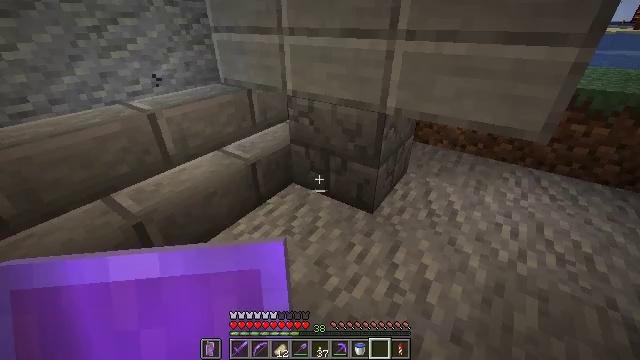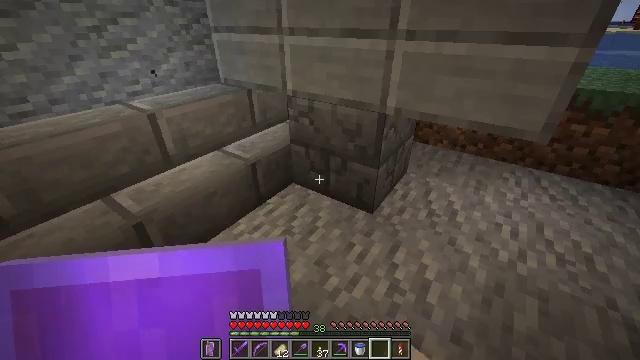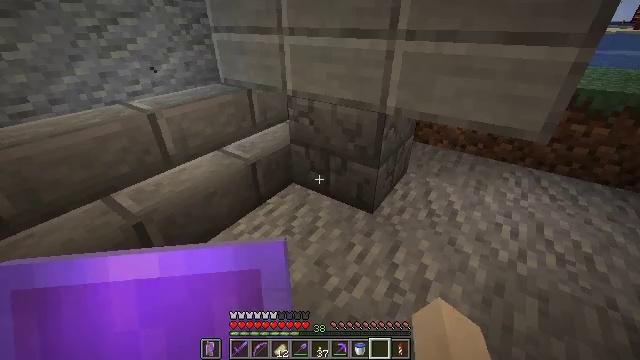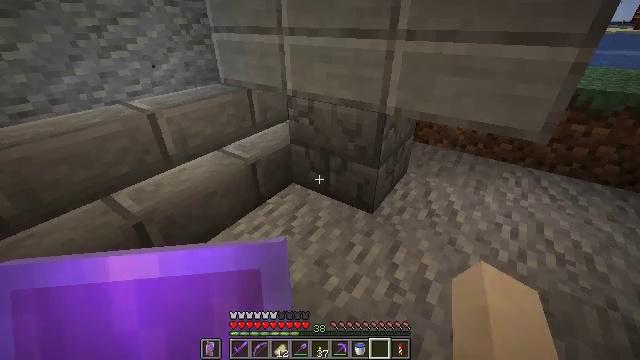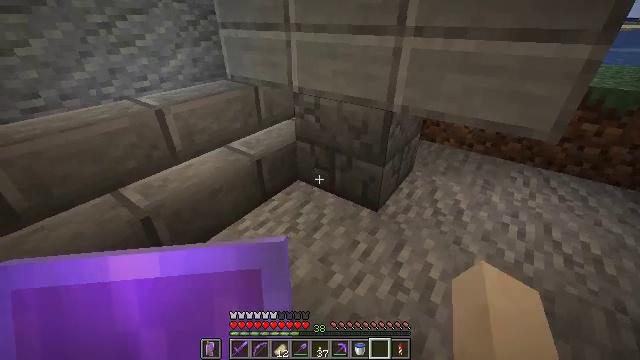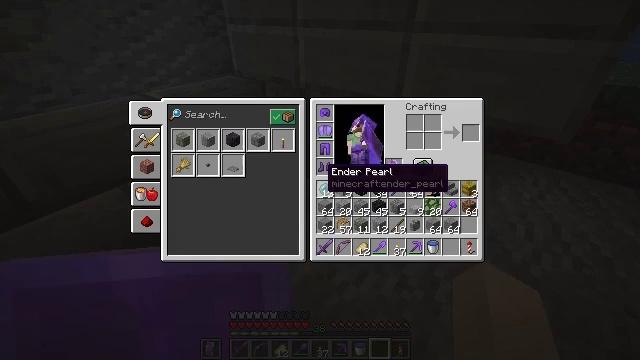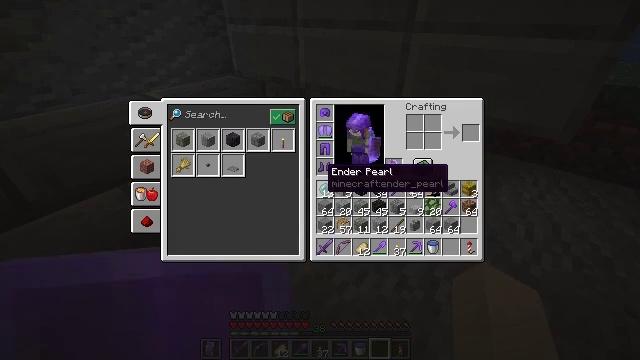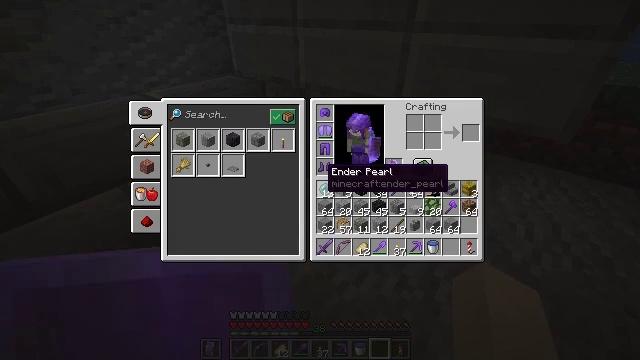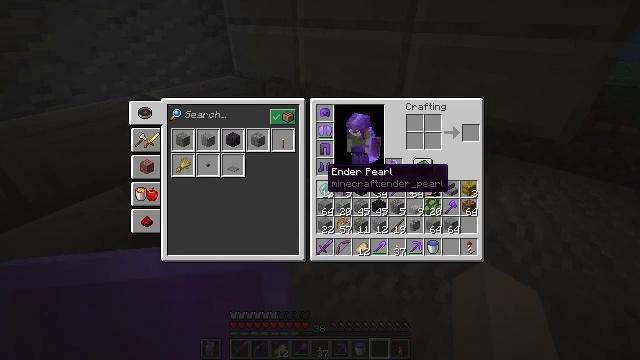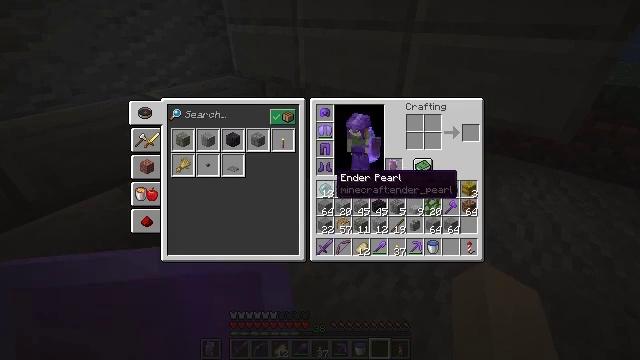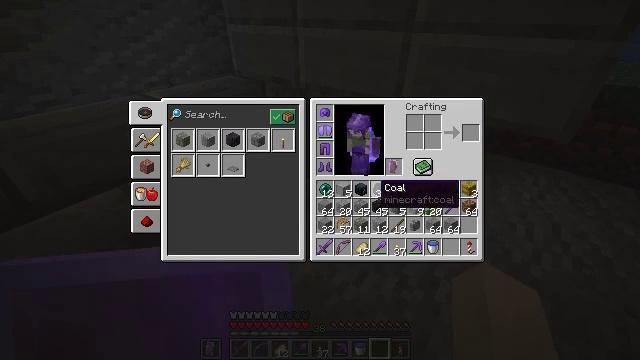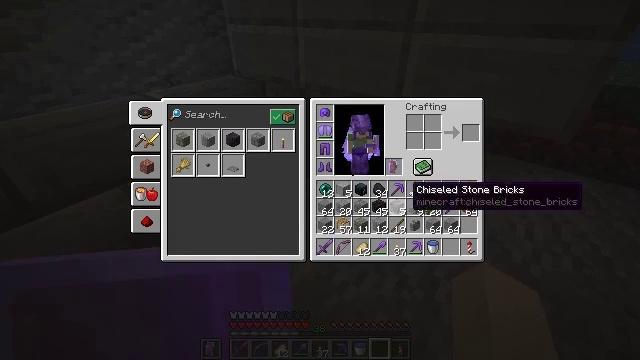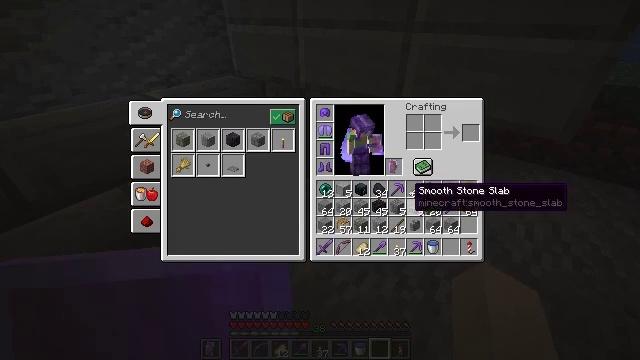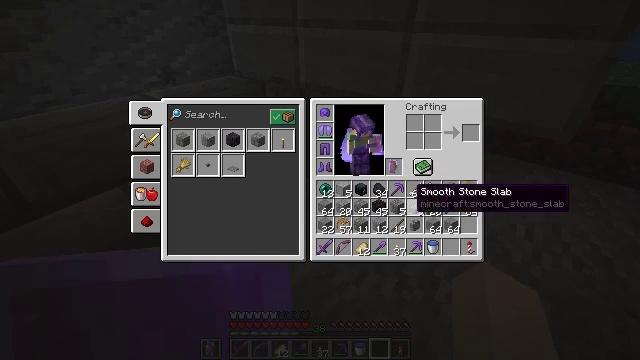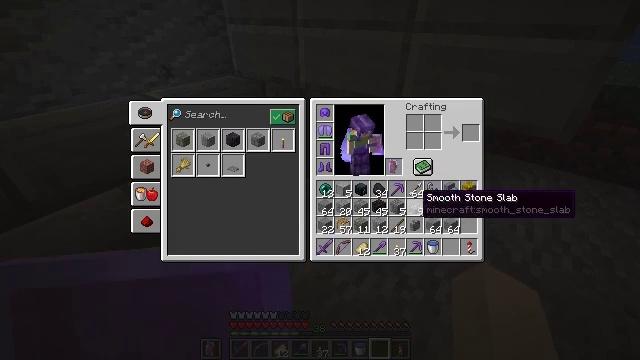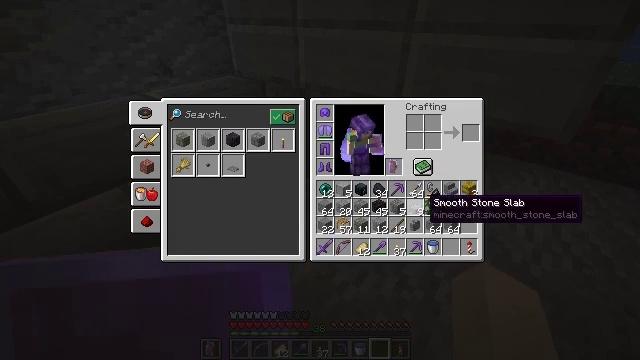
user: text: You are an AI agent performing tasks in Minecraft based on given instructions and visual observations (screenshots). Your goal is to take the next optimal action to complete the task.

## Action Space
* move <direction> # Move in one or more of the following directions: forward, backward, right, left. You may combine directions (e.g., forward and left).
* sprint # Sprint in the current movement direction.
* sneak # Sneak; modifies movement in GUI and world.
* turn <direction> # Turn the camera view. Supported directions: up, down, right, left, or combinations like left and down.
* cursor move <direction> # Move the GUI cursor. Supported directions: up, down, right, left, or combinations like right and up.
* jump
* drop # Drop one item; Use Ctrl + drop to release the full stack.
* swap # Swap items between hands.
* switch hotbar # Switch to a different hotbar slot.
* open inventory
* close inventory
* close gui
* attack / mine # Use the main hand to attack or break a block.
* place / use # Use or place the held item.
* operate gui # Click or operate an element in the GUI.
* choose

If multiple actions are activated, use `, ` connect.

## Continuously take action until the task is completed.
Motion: motion action
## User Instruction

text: Gather the cracked stone bricks from a structure.
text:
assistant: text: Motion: no_op
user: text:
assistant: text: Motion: no_op
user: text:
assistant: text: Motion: no_op
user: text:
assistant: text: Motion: turn left
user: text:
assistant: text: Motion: turn left, open inventory
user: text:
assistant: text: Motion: open inventory
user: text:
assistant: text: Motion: open inventory
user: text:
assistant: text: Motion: open inventory
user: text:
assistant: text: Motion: turn right
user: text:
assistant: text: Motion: turn right and down
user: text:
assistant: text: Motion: turn right
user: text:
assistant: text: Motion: no_op
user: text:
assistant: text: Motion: no_op
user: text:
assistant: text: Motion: no_op
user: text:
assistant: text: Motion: turn right
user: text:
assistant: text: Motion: no_op
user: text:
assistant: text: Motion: no_op
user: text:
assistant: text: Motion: no_op
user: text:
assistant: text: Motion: no_op
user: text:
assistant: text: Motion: no_op
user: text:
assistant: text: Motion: no_op
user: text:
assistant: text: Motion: sneak
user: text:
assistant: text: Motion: sneak
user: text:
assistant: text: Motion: sneak
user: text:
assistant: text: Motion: sneak
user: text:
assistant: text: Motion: sneak
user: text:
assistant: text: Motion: sneak
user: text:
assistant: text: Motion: sneak
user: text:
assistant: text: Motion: sneak
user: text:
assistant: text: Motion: sneak